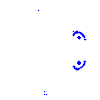
Particle: electron